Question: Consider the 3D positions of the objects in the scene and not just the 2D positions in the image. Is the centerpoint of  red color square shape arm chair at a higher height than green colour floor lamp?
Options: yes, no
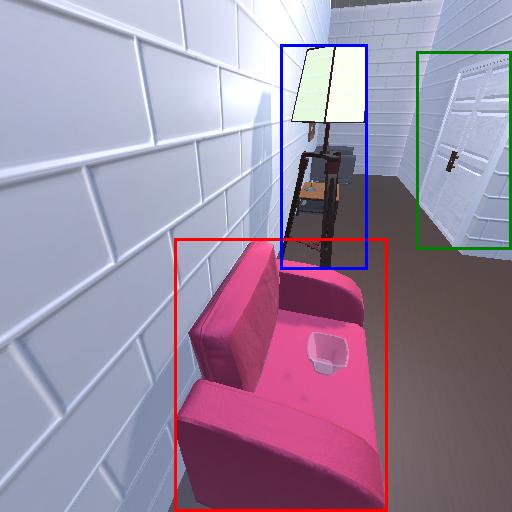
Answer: yes